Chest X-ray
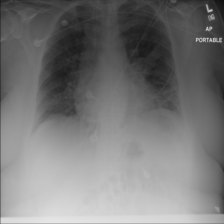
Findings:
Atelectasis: negative
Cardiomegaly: negative
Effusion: negative
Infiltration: negative
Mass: negative
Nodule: negative
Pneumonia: negative
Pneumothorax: negative
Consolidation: negative
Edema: negative
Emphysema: negative
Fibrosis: negative
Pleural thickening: negative
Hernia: negative